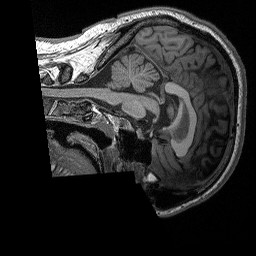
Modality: T1w
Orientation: sagittal
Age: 32
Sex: male
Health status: healthy
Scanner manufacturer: siemens
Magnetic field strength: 3 T
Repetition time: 2.3 s
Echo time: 0.00298 s